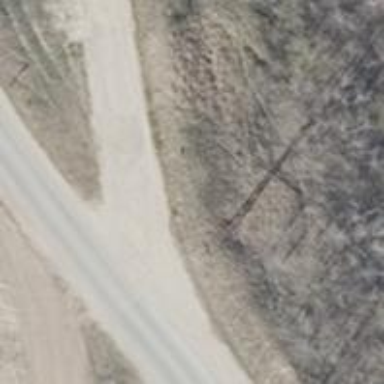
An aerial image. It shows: Power pole.